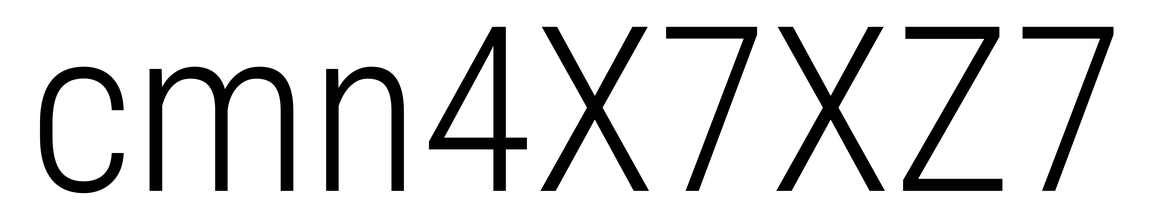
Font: Roboto_Condensed_Light